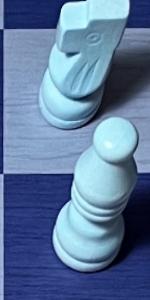
Label: Bishop_White